A time-domain vibration trace from a rotating-machine test bench is shown. Determine the machine's mechanical condition. Answer with exactly one of: normal, misalignment, unbalance, looseness.
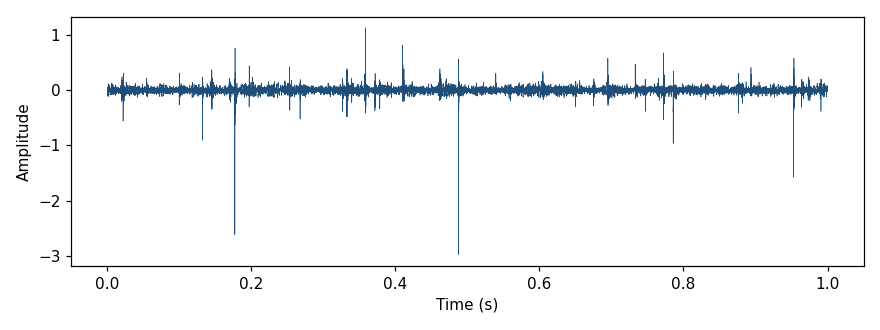
Answer: normal